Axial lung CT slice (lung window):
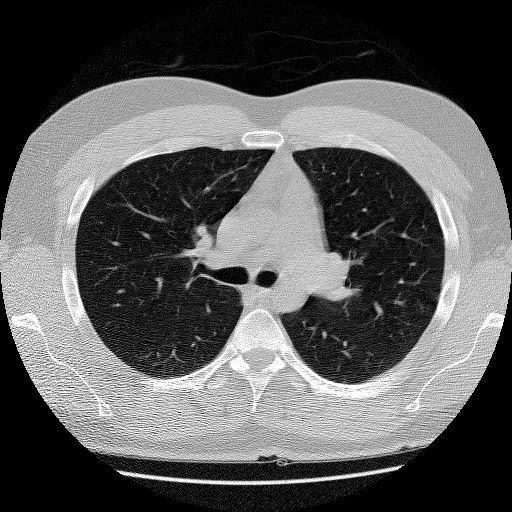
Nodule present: no